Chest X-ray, PA view. Patient: 24 years old, sex F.
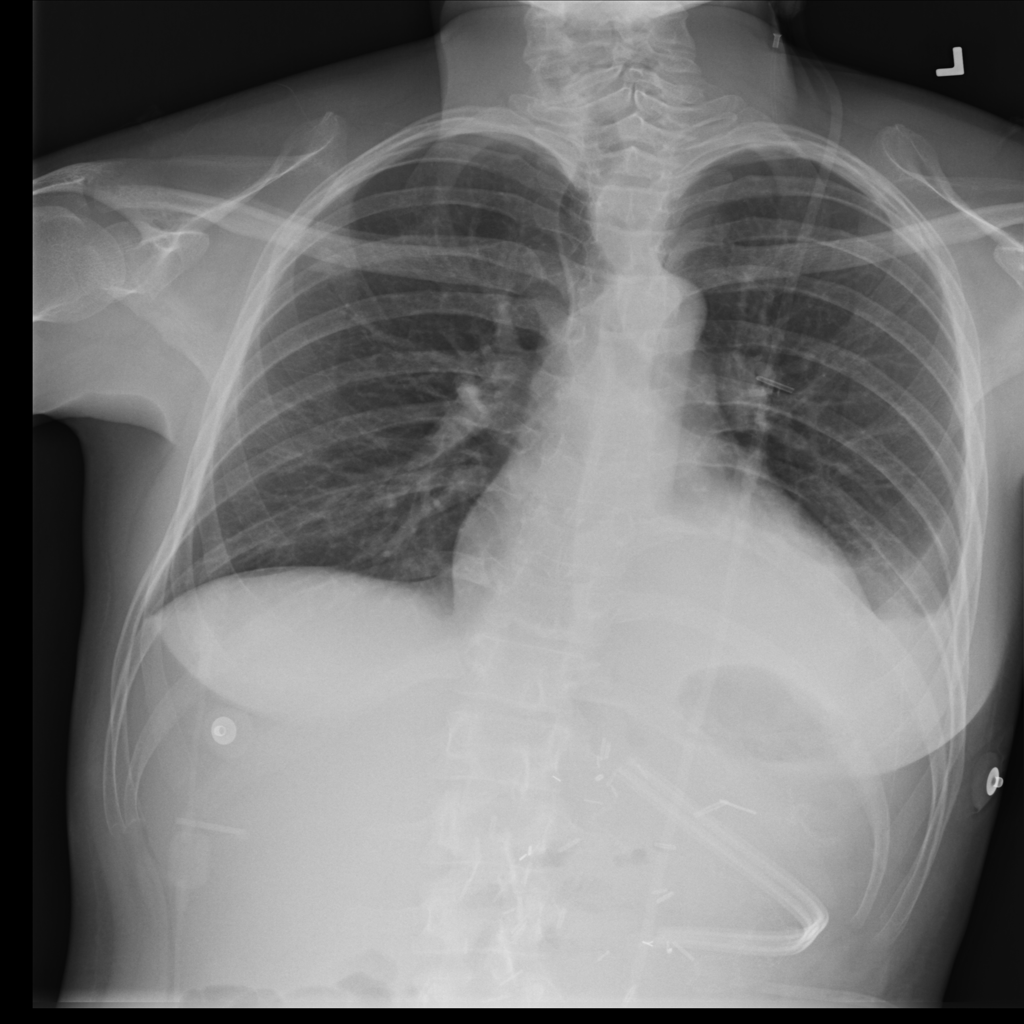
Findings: Effusion